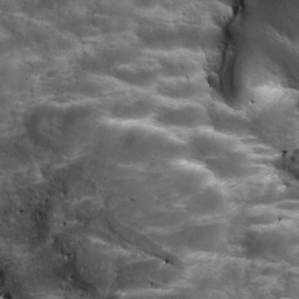
Label: non_frost